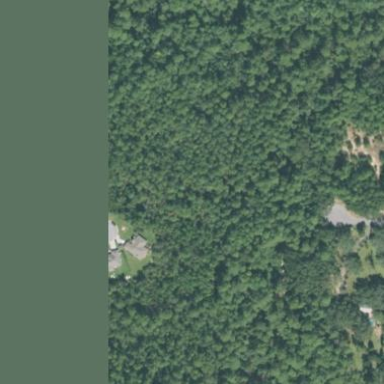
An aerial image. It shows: Mixed leaf woodland.